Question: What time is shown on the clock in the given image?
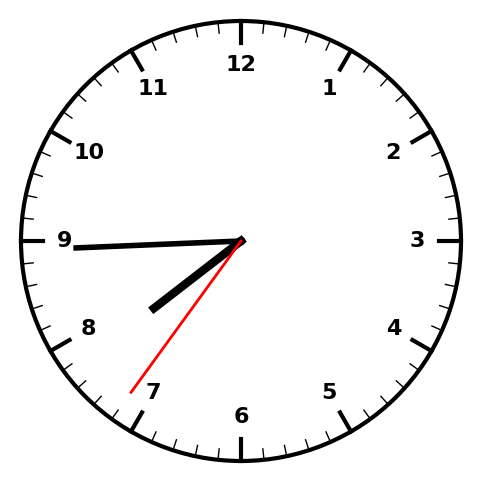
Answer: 07:44:36